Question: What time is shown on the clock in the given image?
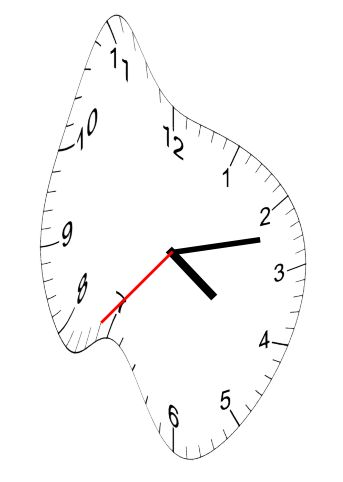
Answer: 04:12:37